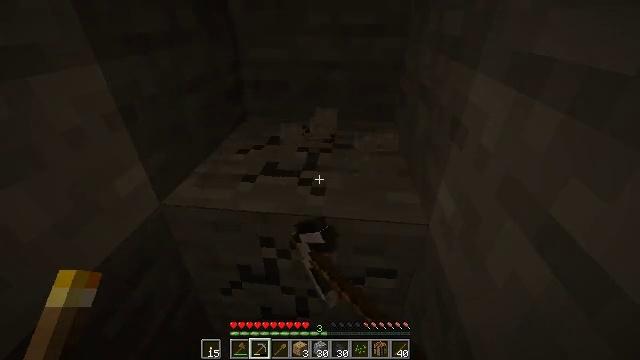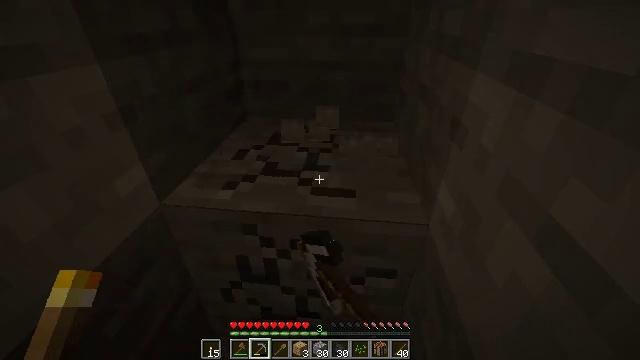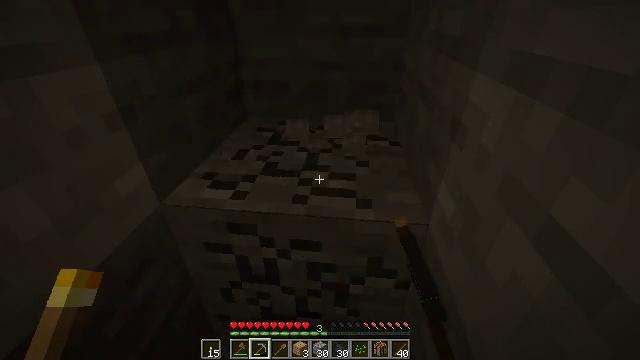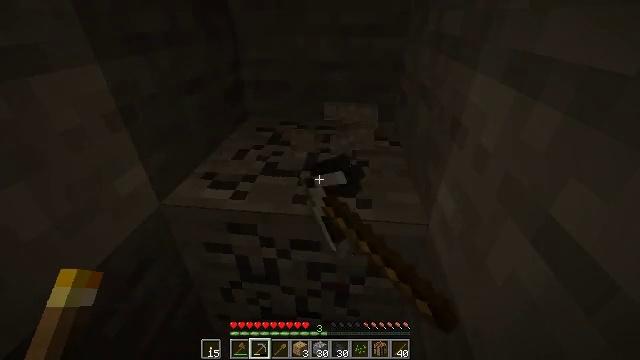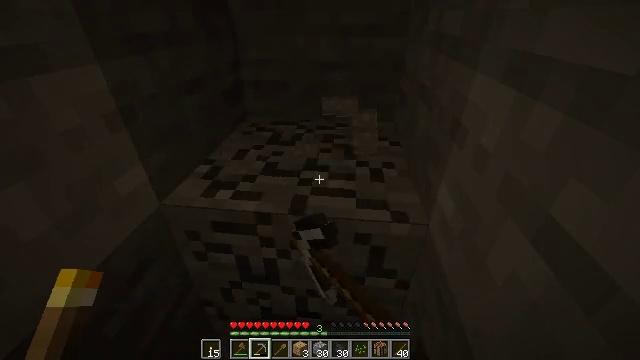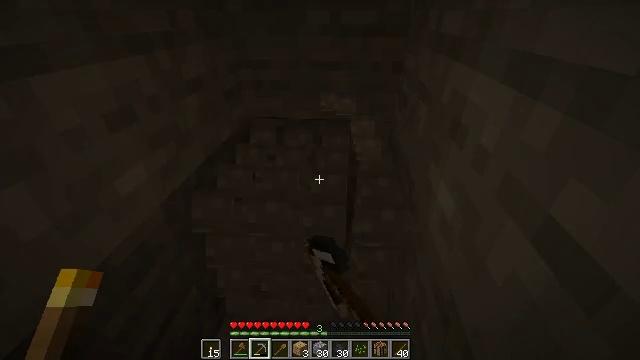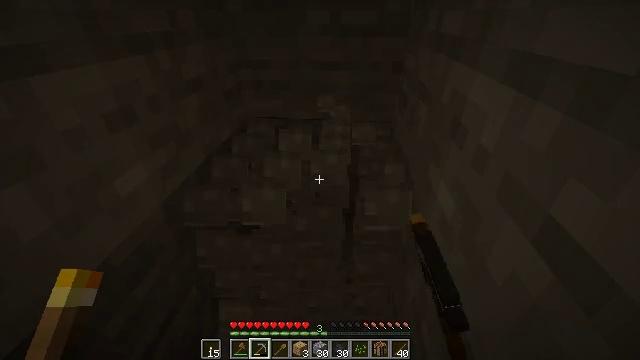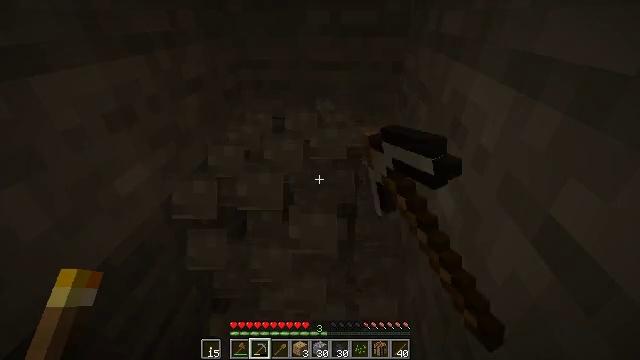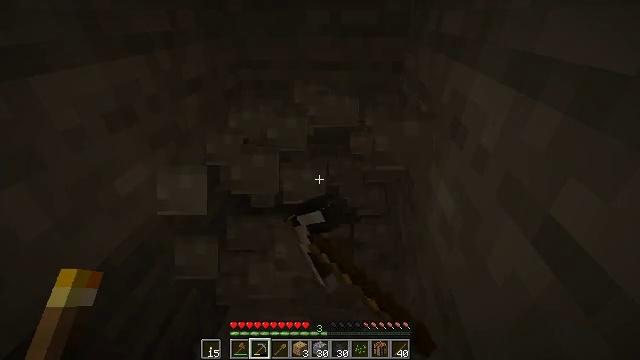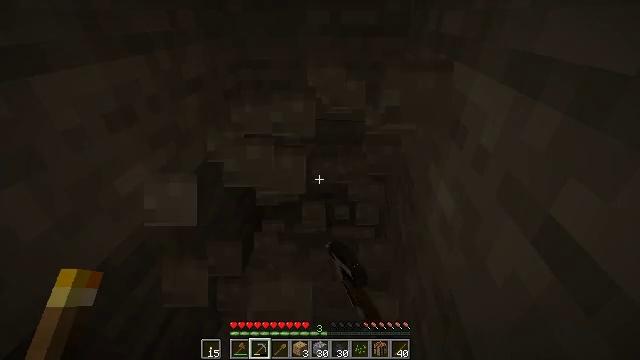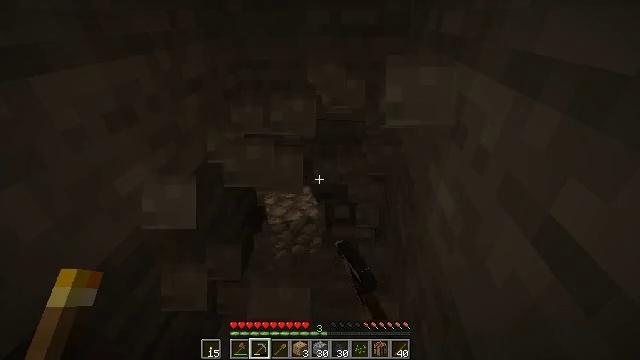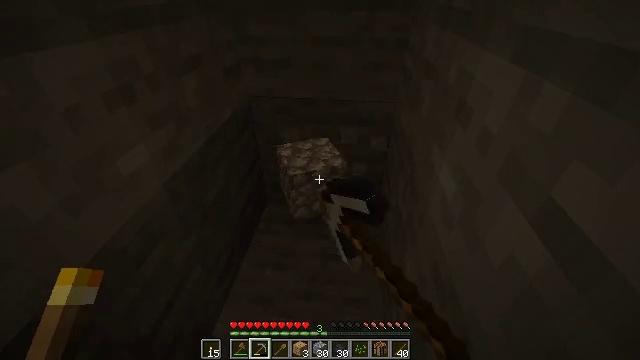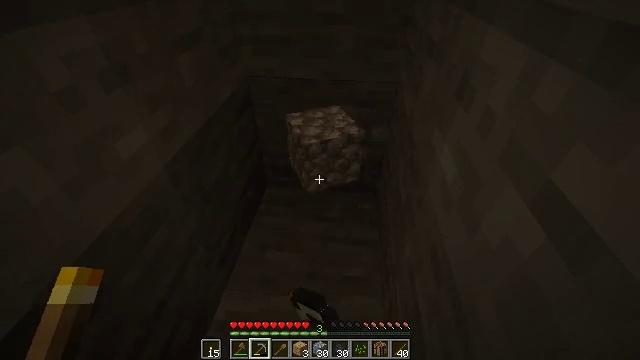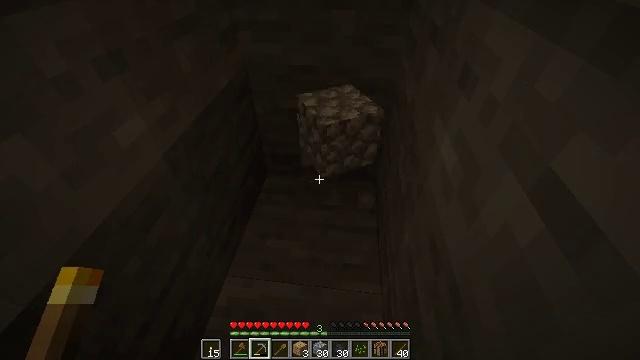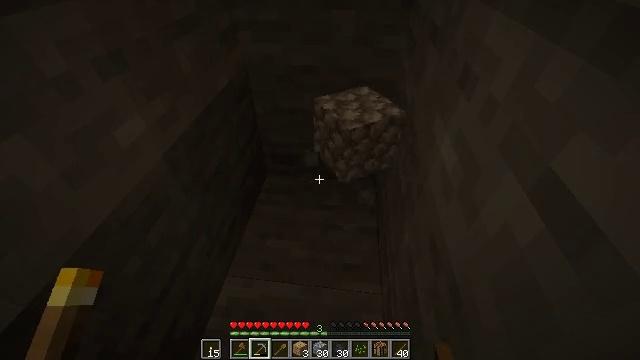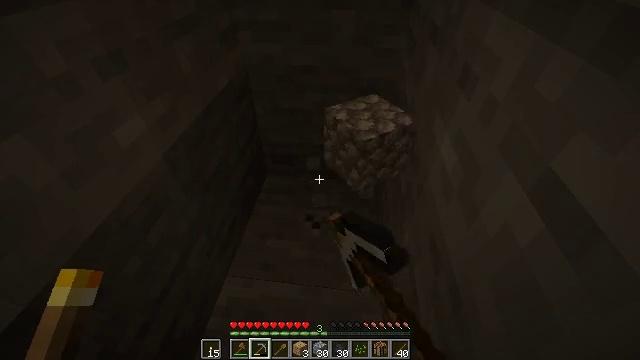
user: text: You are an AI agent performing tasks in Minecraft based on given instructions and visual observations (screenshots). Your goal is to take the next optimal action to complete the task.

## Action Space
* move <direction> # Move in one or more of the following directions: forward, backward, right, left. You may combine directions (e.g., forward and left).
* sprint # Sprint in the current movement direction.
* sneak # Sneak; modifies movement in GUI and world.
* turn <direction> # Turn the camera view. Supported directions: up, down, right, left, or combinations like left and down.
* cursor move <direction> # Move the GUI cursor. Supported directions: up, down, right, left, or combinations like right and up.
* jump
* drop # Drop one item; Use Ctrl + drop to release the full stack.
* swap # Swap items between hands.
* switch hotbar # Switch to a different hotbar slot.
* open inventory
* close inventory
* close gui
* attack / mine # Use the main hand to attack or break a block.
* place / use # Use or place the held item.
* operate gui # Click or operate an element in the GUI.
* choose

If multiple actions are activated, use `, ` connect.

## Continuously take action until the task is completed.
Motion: motion action
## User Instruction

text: Gather stone by using a pickaxe.
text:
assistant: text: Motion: attack / mine
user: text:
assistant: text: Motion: attack / mine
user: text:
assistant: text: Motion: attack / mine
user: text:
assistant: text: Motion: attack / mine
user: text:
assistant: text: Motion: attack / mine
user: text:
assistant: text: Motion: attack / mine
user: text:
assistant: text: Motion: attack / mine
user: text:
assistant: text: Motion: attack / mine
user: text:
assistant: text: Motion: attack / mine
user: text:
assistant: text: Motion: attack / mine
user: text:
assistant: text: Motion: turn down, attack / mine
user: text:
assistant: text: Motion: turn down, attack / mine
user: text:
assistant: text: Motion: turn down, attack / mine
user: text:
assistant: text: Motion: attack / mine
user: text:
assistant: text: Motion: attack / mine
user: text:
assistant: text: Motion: attack / mine
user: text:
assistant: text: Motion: attack / mine
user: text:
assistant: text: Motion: attack / mine
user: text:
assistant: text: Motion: attack / mine
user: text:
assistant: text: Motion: attack / mine
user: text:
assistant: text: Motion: attack / mine
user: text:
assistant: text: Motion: attack / mine
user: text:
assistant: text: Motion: attack / mine
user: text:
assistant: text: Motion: turn left and down, attack / mine
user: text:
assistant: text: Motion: move forward, turn left and down, attack / mine
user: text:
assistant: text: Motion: move forward and move right, turn left and down, attack / mine
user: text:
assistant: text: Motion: move forward and move right, turn left and down, attack / mine
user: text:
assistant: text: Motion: move forward and move right, turn left and down, attack / mine
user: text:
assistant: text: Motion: move right, turn left and down, attack / mine
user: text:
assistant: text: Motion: move right, turn left, attack / mine